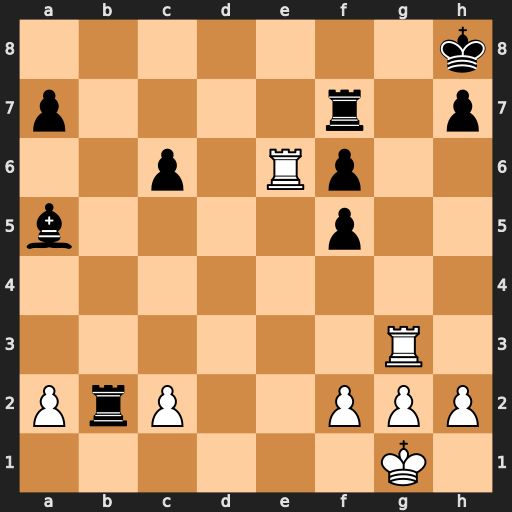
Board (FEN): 7k/p4r1p/2p1Rp2/b4p2/8/6R1/PrP2PPP/6K1
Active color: w
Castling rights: -
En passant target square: -
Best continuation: Re8+ Rf8 Rxf8#